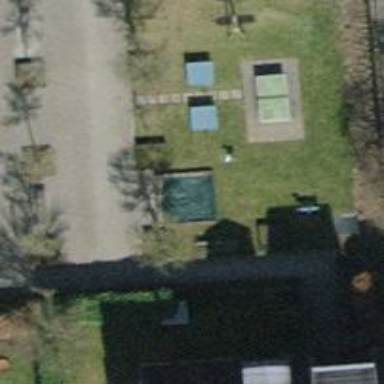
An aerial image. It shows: Sandpit at the playground.